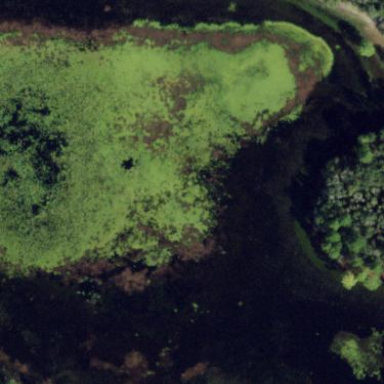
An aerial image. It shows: Marsh wetland.